Question: I'm trying to plot a line graph using flot and I'm having some troubles. Admittedly I'm very new to flot.
My data array is loaded from ajax calls. I think I have the data in the right format but when my page loads I'm getting an error in jquery.flot.js.

Here is my javascript to load the float graph. I'm in particular looking for some advice on my x-axis specification. I don't think I have it specified right. i.e. I don't understand ticks and what they are in relation to the graph.
I've shown the json loaded from each call in the comments in the json functions.
thanks
'''
$(function () {
var data, chartOptions
fetchData(function (data) {
console.log(data);
});
chartOptions = {
xaxis: {
mode: "time",
timeformat: "%Y/%m/%d",
tickSize: [1, "day"],
tickLength: 0
},
yaxis: {
},
series: {
lines: {
show: true,
fill: false,
lineWidth: 3
},
points: {
show: true,
radius: 3,
fill: true,
fillColor: "#ffffff",
lineWidth: 2
}
},
grid: {
hoverable: true,
clickable: false,
borderWidth: 0
},
legend: {
show: true
},
tooltip: true,
tooltipOpts: {
content: '%s: %y'
},
colors: ['#D74B4B', '#475F77', '#BCBCBC', '#777777', '#6685a4', '#E68E8E']
}
var holder = $('#line-chart')
if (holder.length) {
$.plot(holder, data, chartOptions )
}
})
function fetchData(callback) {
$.when(fetchThisYearsData(), fetchLastYearsData()).done(function (dataThisYear, dataLastYear) {
var data = [];
data.push(dataThisYear[0]);
data.push(dataLastYear[0]);
callback(data);
});
}
function fetchThisYearsData() {
// returns {"label":"This Year","data":[[1423746000000,33216],[1423832400000,31314],[1423918800000,22875],[1424005200000,20795],[1424091600000,20151],[1424178000000,22448],[1424264400000,26996]]}
return $.getJSON( "service/tranAnalysis/tranCounts.json?siteId=1&yearOffset=0", function(json) {});
}
function fetchLastYearsData() {
// returns {"label":"Last Year","data":[[1392469200000,21477],[1392555600000,18664],[1392642000000,19149],[1392728400000,20415],[1392814800000,24617],[1392901200000,30278],[1392987600000,28808]]}
return $.getJSON( "service/tranAnalysis/tranCounts.json?siteId=1&yearOffset=1", function(json) {})
}
'''
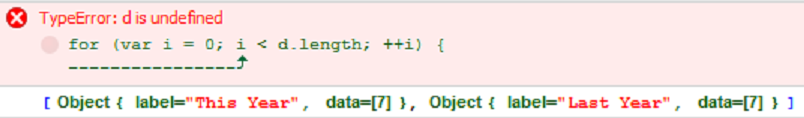
Answer: The problem here is that $.getJSON is an async ajax function.
It provides data to the callback.
You are setting the callback but the data isn't going anywhere.
You can make the call synchronous by changing you getData functions to this:
'''
return $.ajax({
url: "service/tranAnalysis/tranCounts.json?siteId=1&yearOffset=0",
dataType: 'json',
async: false
});
'''
I think there may also be some problems with your use of $.when but see how your go with this first and report back.